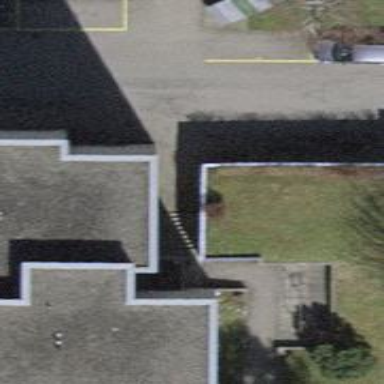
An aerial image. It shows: Set of concrete steps.